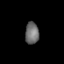
Tissue: prostate
Cell type: T cells
Senescence score: 0.3402
Nuclear area (px): 293
Mean DAPI intensity: 108.751